Question: This is a snake game. How many steps do you need to take from the current state to eat two foods one after another (regardless of the order of the two foods)? At the same time, pay attention to avoid obstacles
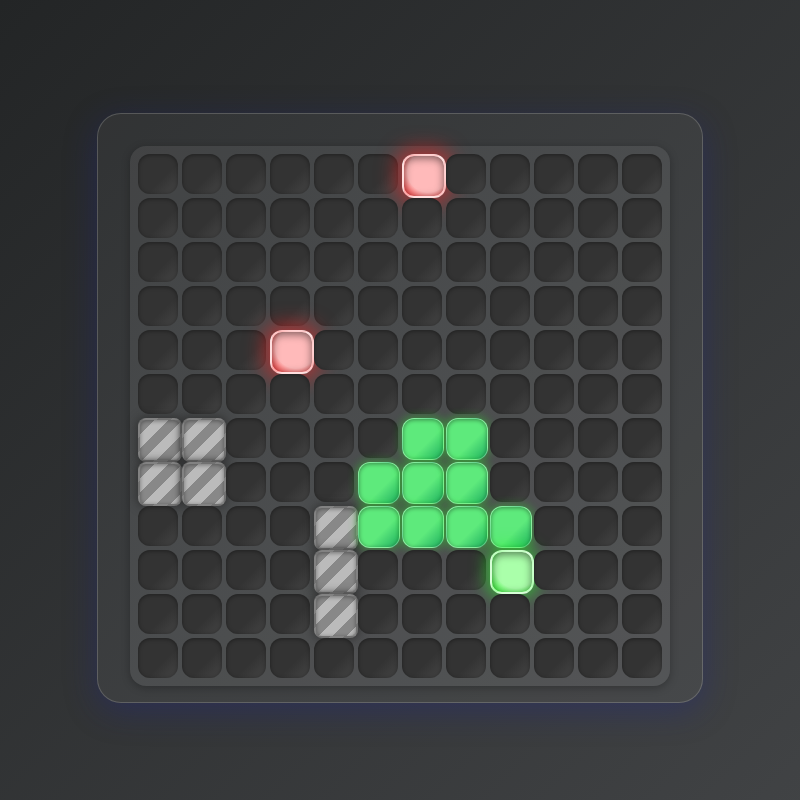
Answer: 19